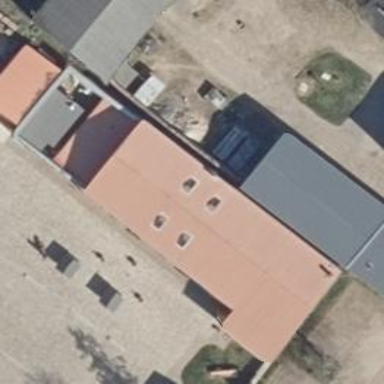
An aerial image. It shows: Community center.